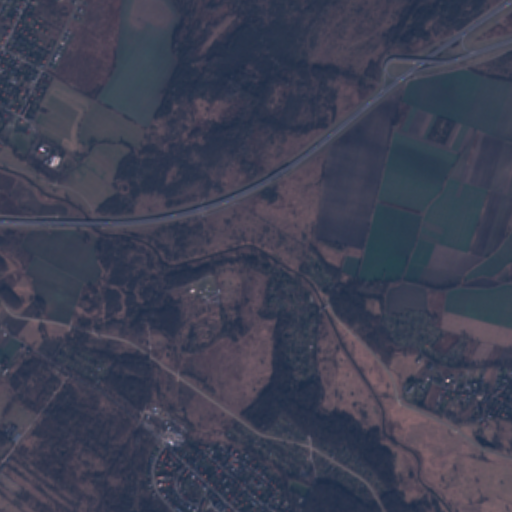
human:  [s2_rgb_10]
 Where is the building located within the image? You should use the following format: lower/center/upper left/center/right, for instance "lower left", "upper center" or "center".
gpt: There is no building in the image.